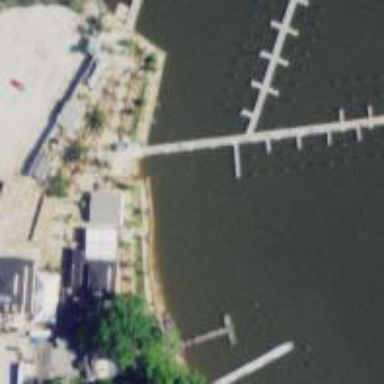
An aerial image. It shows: Slipway on leisure land.